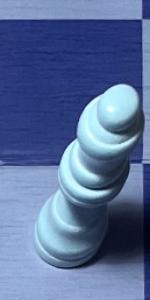
Label: Queen_White